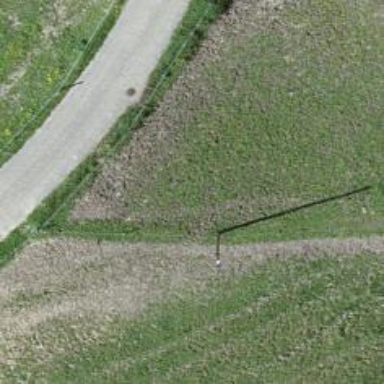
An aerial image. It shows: Minor power line.